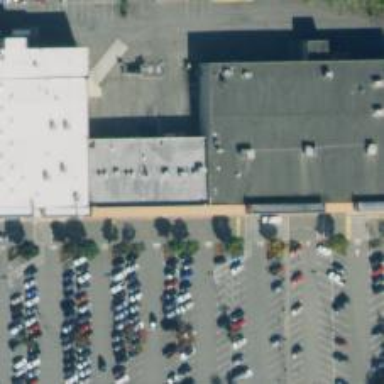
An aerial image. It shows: Fitness center located in leisure land.